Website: macys
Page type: customer-info-address
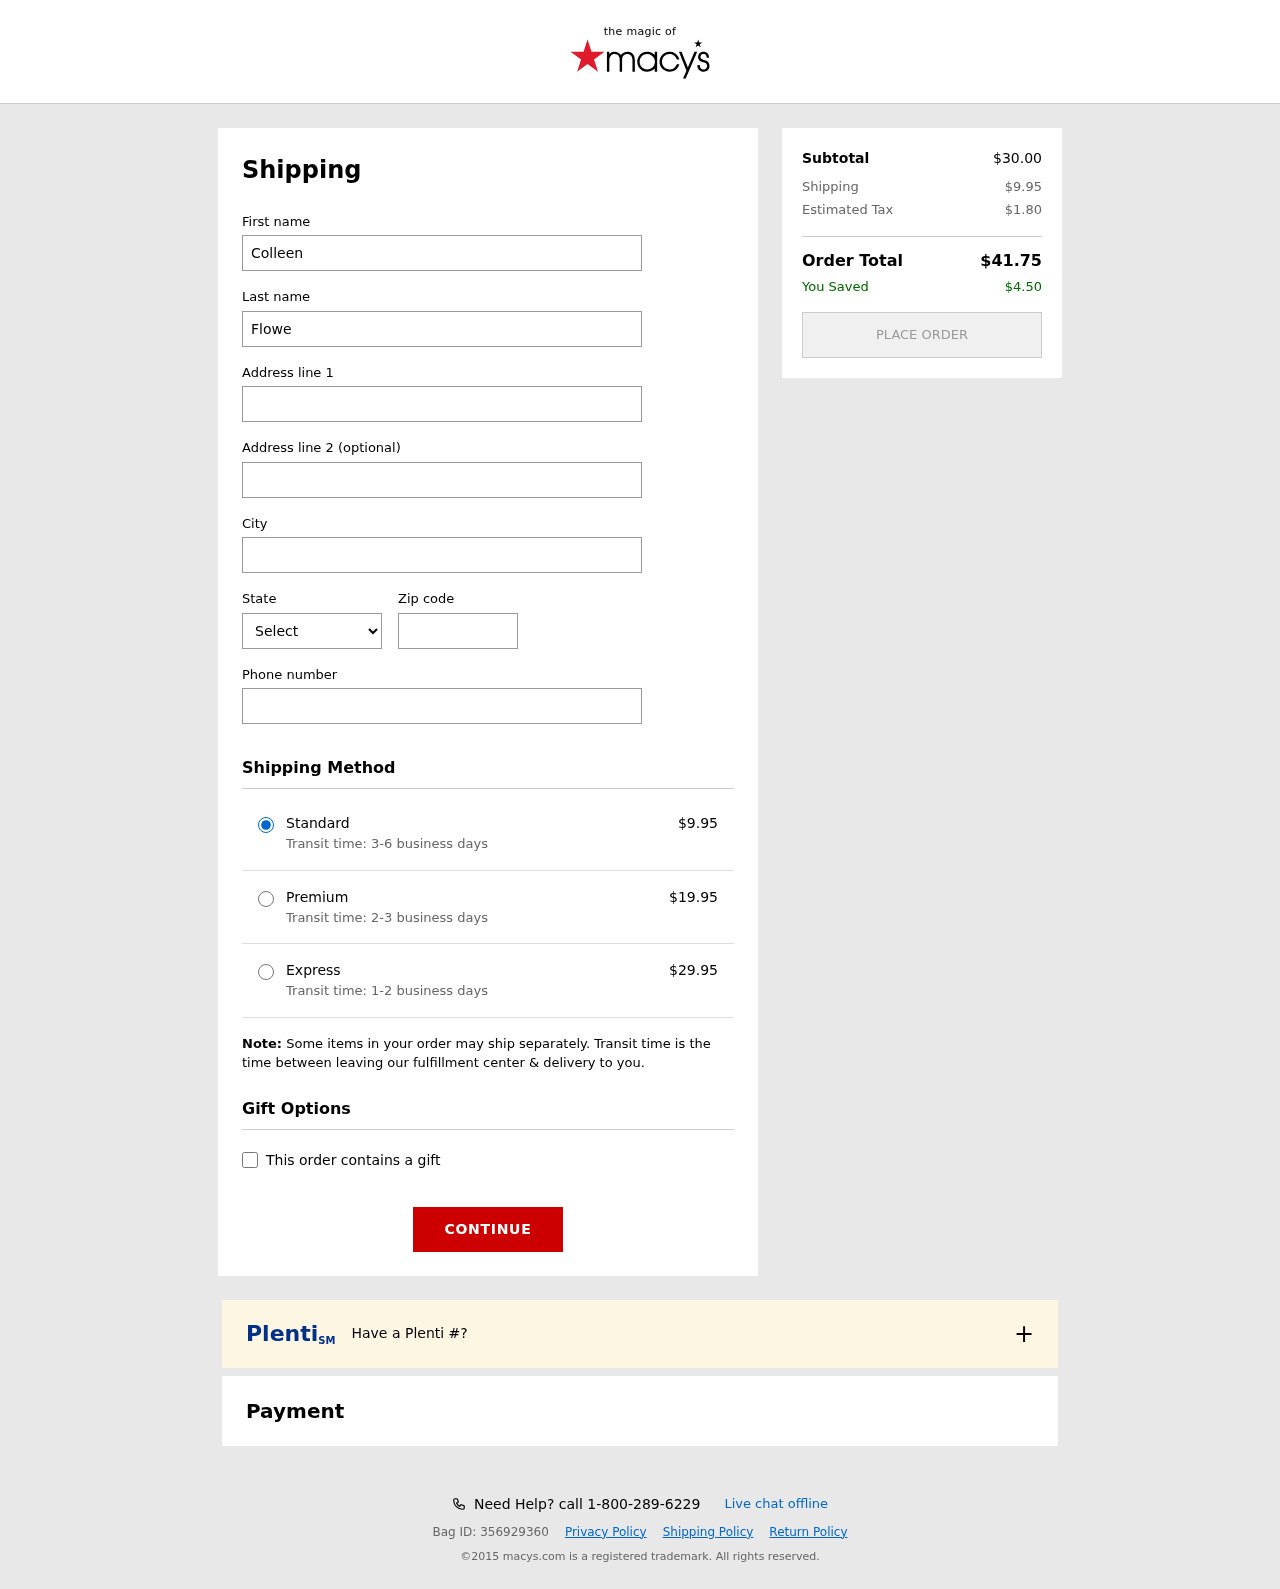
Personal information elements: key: PII_CITY
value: Lake Jessica
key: PII_FIRSTNAME
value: Colleen
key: PII_LASTNAME
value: Flowers
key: PII_PHONE
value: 3037196472
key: PII_POSTCODE
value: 11847
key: PII_STATE_ABBR
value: AR
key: PII_STREET
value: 503 Sarah Plaza
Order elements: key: ORDER_SHIPPING_COST
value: $9.95
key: ORDER_SHIPPING_COST_PREMIUM
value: $19.95
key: ORDER_SHIPPING_COST_EXPRESS
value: $29.95
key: ORDER_SUBTOTAL
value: $30.00
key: ORDER_TAX
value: $1.80
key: ORDER_TOTAL
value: $41.75
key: ORDER_SAVINGS
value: $4.50